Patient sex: M
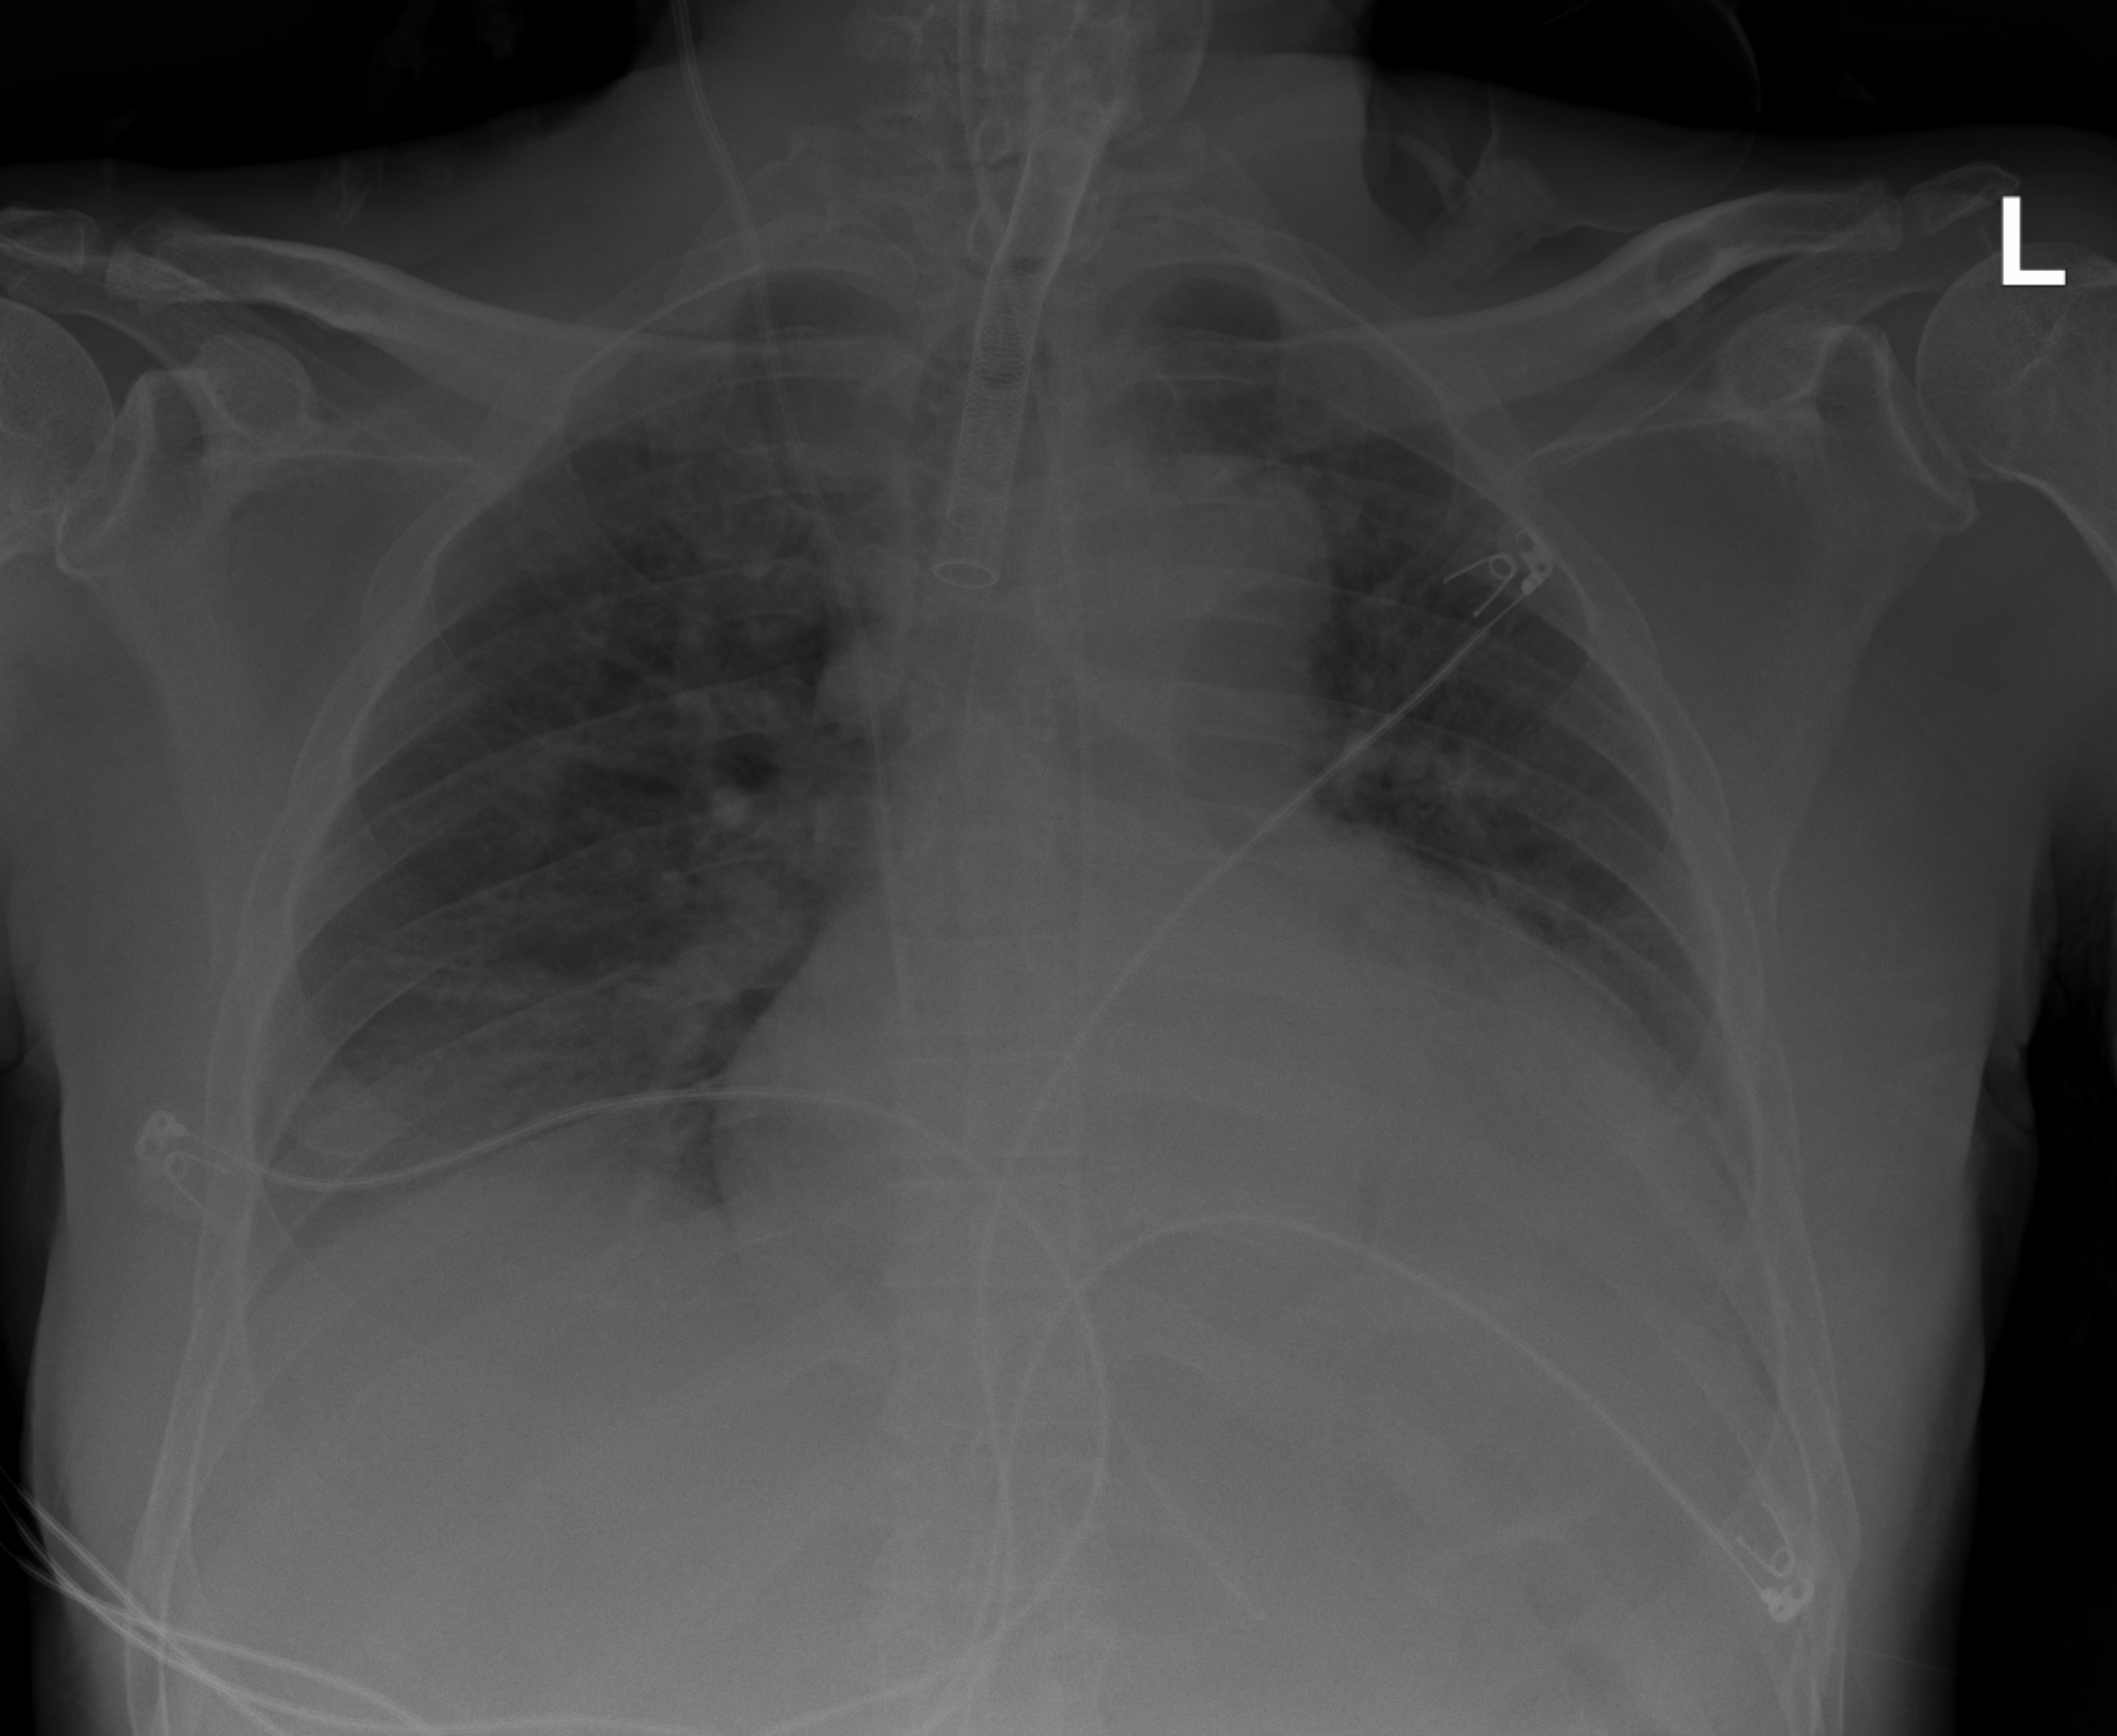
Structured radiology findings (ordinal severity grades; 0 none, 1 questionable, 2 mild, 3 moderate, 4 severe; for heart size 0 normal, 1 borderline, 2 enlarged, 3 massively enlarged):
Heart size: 3
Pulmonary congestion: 2
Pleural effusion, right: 2
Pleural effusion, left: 2
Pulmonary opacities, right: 0
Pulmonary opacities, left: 0
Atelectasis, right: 2
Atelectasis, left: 2